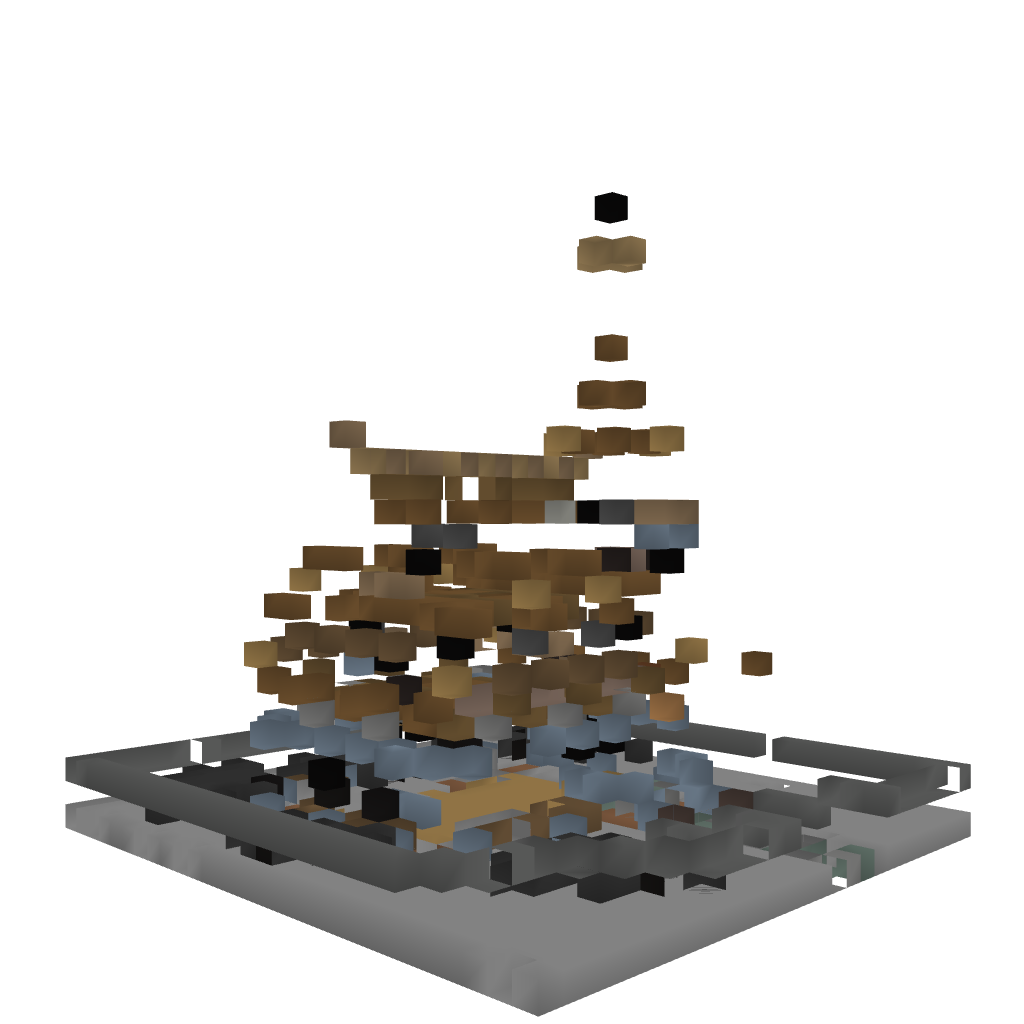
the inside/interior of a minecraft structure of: Adams Family Mansion